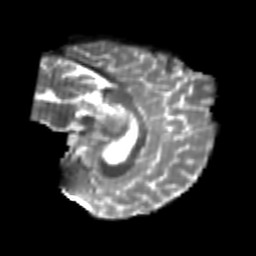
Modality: T2w
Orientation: sagittal
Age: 24
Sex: male
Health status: healthy
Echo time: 0.074 s